Question: New to this just not getting what's going on for some reason there is no error or anything both the upper and lower print statements are executed, while the print in next class function is not executed ???
'''
class LoginController: UIViewController{
var blankController:ViewController?
func handleLogin(){
if let loginVCobj = self.containerCustom.currentViewController as? LoginClass
{
guard let loginEmail = loginVCobj.LoginName.text else{
print("No Login Name to submit")
return
}
guard let loginPassword = loginVCobj.LoginPassword.text else {
print("No Login Password to submit")
return
}
Auth.auth().signIn(withEmail: loginEmail, password: loginPassword){ (user, error) in
if error != nil{
print(error)
return
}
print("user Logged in") <---- its printed
///// updated to initialize ////
self.blankController = UIStoryboard(name: "Main",
bundle:nil).instantiateViewController(withIdentifier:
"SWBlankRevealVCStoryBoard") as? ViewController
self.blankController?.customNavigationBar() *-----NO PRINT
print("Passed the BlankController") . <---- its printed
self.dismiss(animated: true, completion: nil)
}
}
}
}
'''
Now a different Class named ViewController
'''
class ViewController: UITableViewController{
func customNavigationBar(){
//something about the customizing the Nav Bar
print("stupid call")
}
}
'''

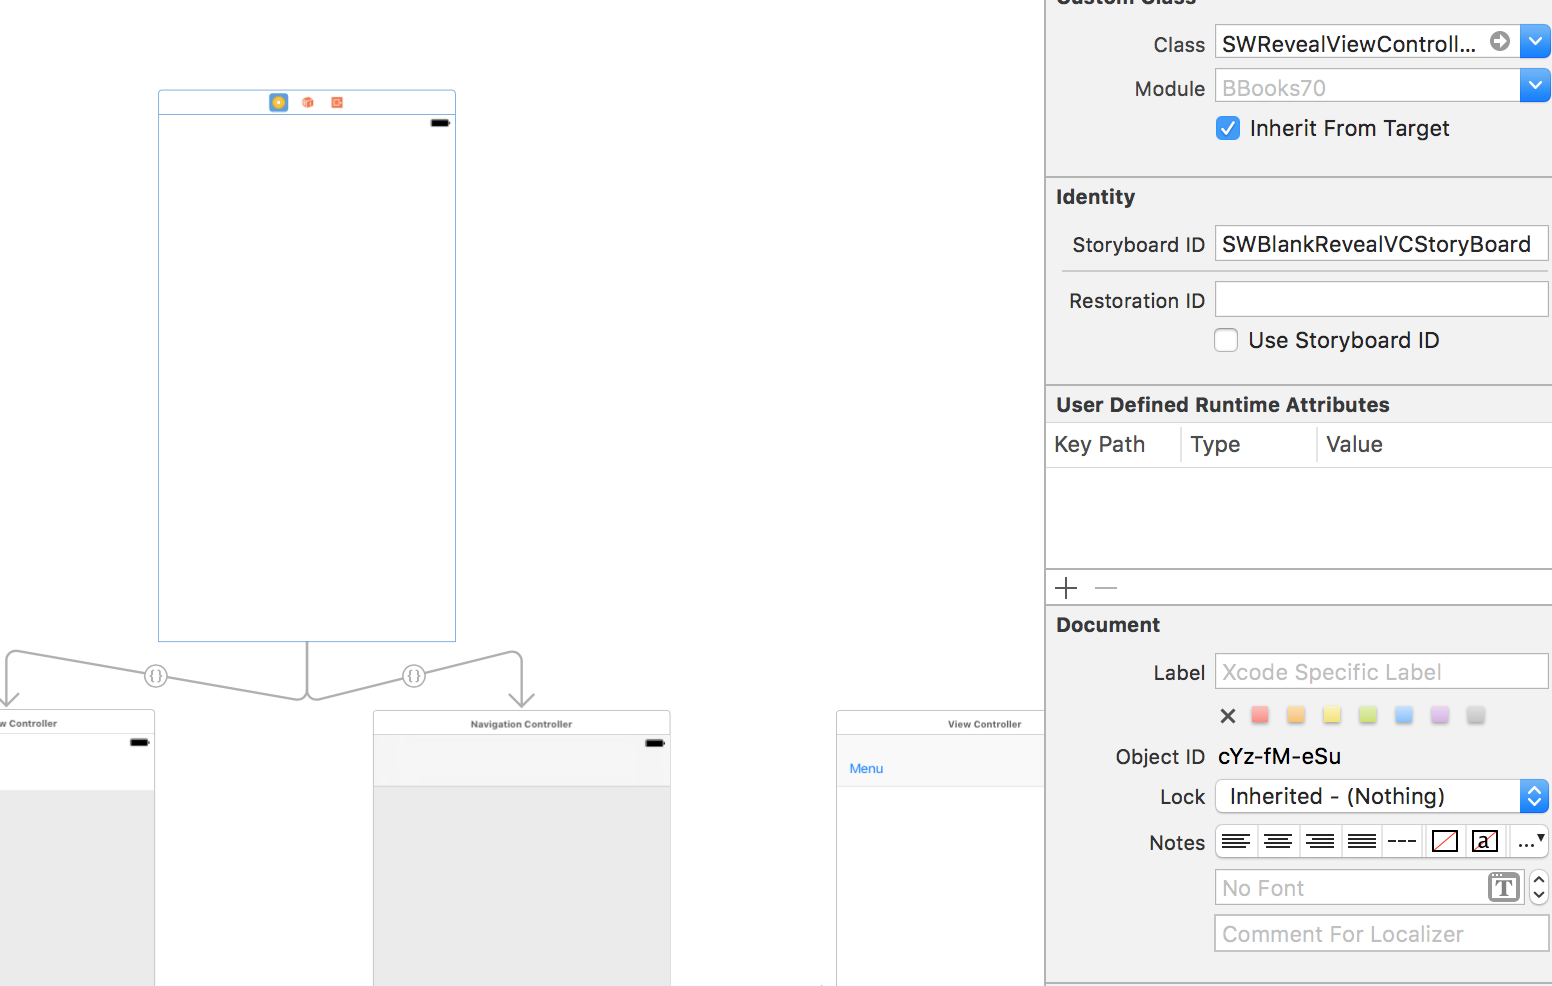
Answer: 'self.blankController?.customNavigationBar() *-----NO PRINT' in this line your 'self.blankController' may be nil, as you have not initialise your view controller.
To ensure your view controller is initialised or not, prior to use it (its properties) try following
(Replace your print line 'self.blankController?.customNavigationBar()' with following):
'''
print("self.blankController = \(self.blankController)")
// it may print self.blankController = nil
'''
or
'''
if let viewcontroller = self.blankController {
viewcontroller.customNavigationBar()
} else {
print("blankController may be nil")
}
'''
There are several ways to initialise your view controllers (depending upon interface builder file of your view controller).
If your interface builder is located inside storyboard
'''
blankController = UIStoryboard(name: "<Storyboard Name/String>", bundle: nil).instantiateViewControllerWithIdentifier("<view controller identifier>") as! ViewController
// Note: Do not forget to set identifier of your view controller, otherwise this will result into app crash. You've extended your ViewController with UITableViewController, so ensure implementation of all necessary datasource and delegate in your ViewController.
'''
Here is reference image, help you, how to find/set identifier of view controller,
<URL>
//----------------
Cause of problem is your 'ViewController' is extended by 'UITableViewController' in you code.
'''
class ViewController: UITableViewController
'''
But in your story board, the same is class belongs to 'SWRevealViewController....', which is not a 'UITableViewController'.
'''
class ViewController: UIViewController, UITableViewDataSource, UITableViewDelegate {
func tableView(_ tableView: UITableView, numberOfRowsInSection section: Int) -> Int {
// return number of row
}
func tableView(_ tableView: UITableView, cellForRowAt indexPath: IndexPath) -> UITableViewCell{
// return UITableViewCell
}
}
'''